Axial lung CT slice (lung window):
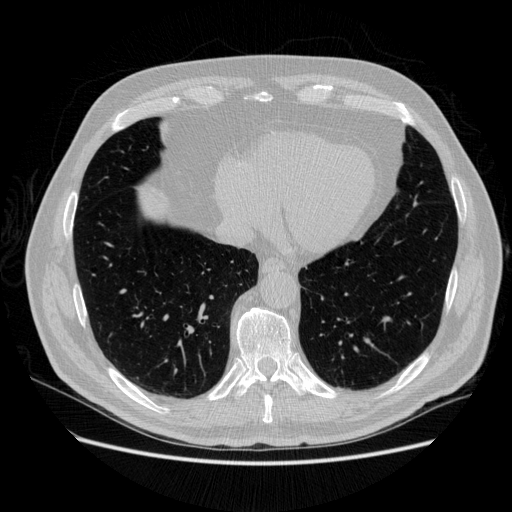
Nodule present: no